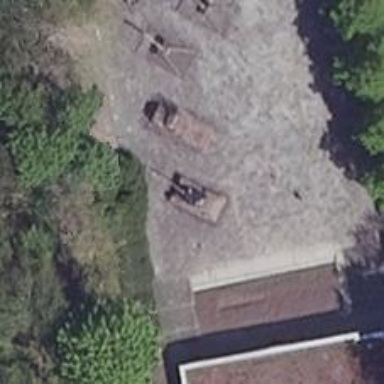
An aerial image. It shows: Historic tank.